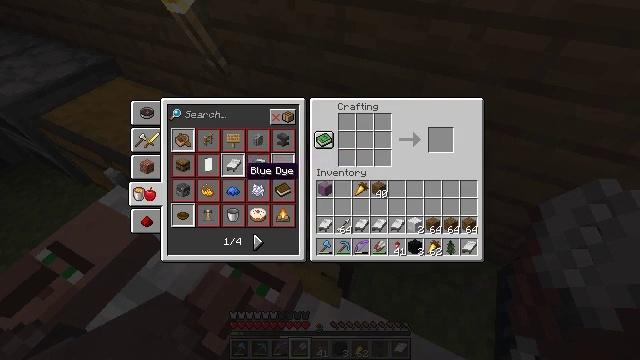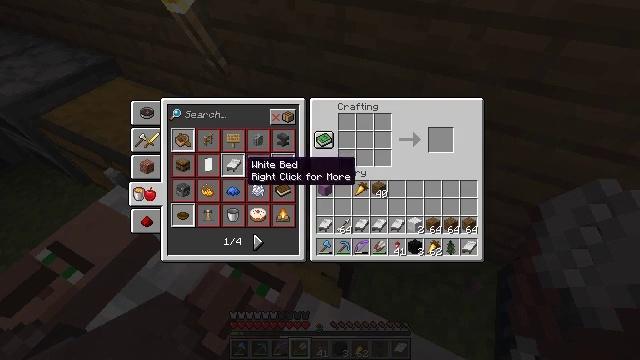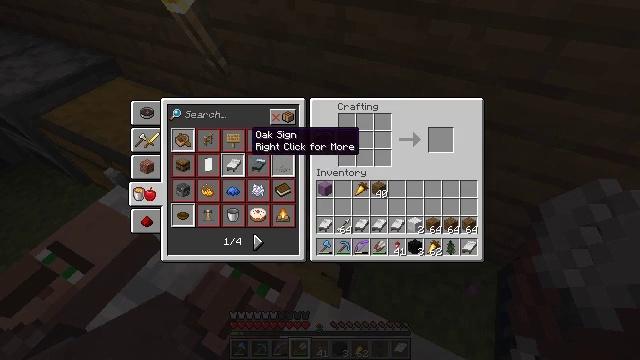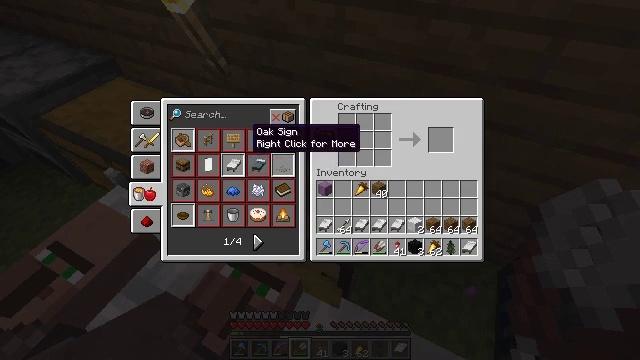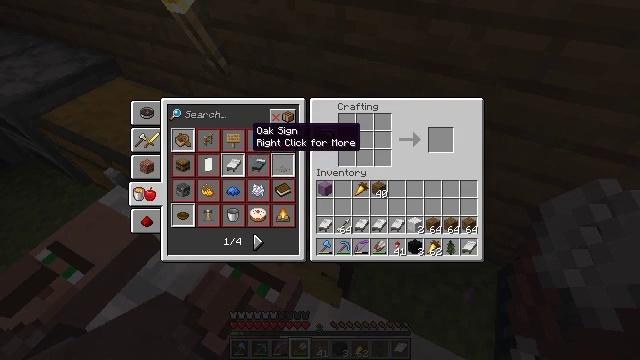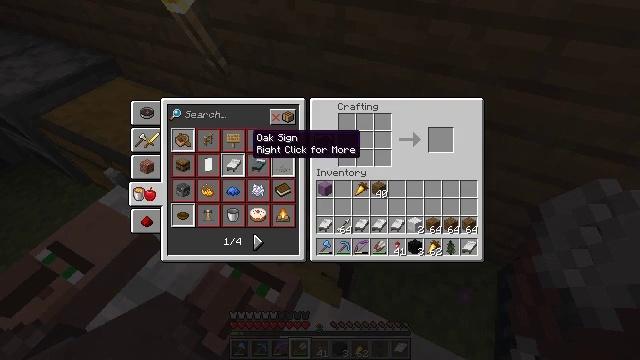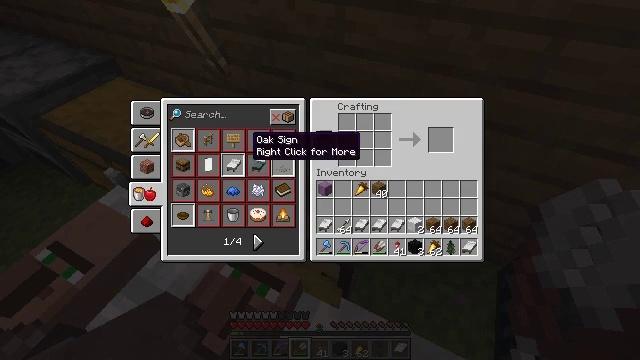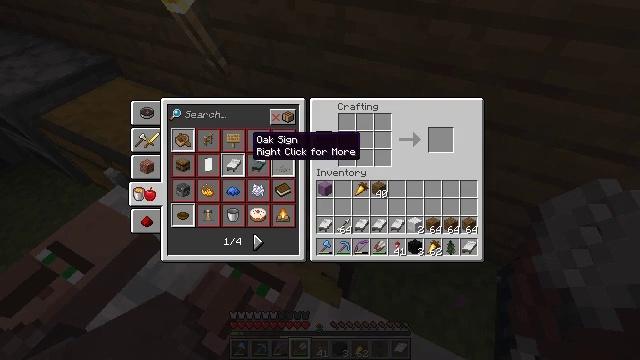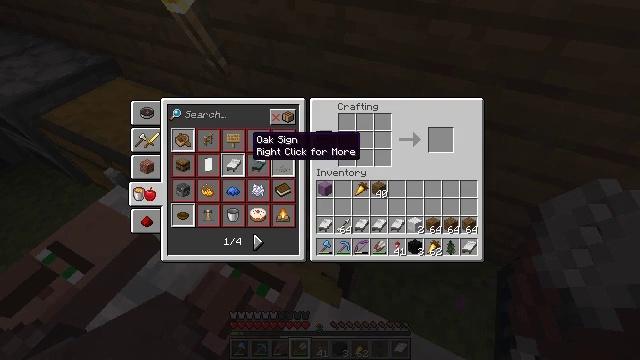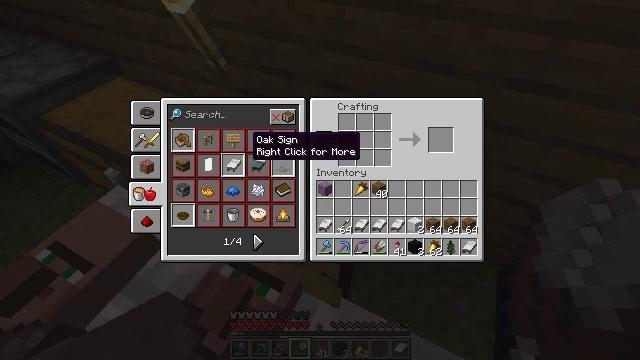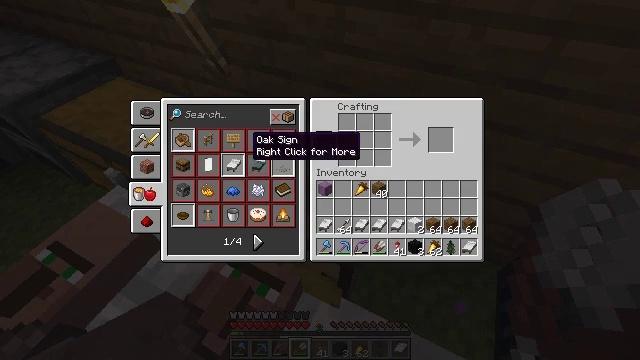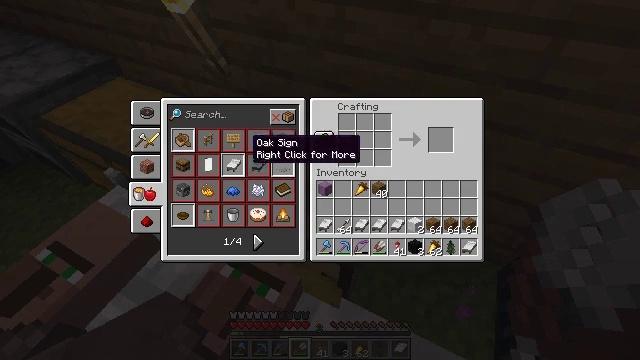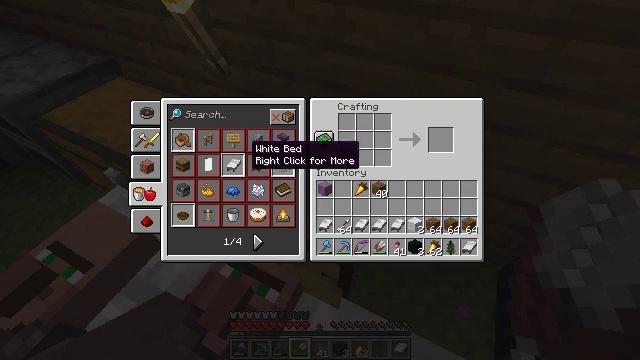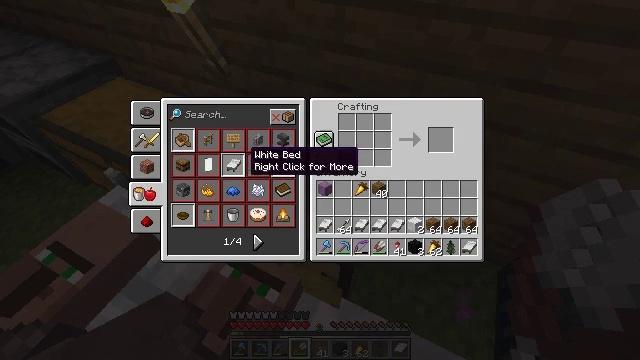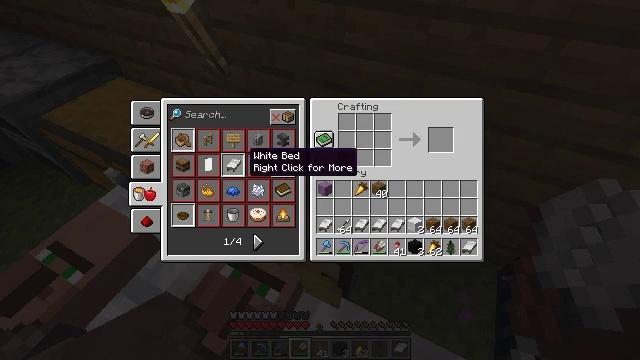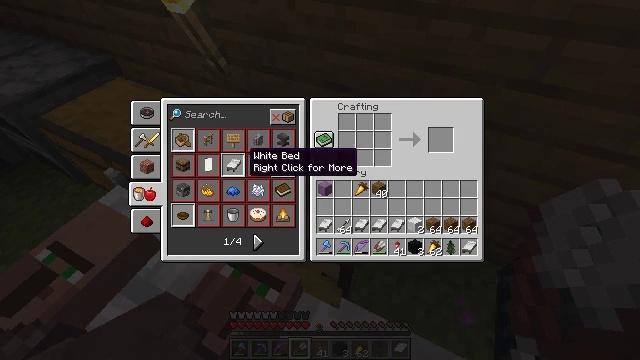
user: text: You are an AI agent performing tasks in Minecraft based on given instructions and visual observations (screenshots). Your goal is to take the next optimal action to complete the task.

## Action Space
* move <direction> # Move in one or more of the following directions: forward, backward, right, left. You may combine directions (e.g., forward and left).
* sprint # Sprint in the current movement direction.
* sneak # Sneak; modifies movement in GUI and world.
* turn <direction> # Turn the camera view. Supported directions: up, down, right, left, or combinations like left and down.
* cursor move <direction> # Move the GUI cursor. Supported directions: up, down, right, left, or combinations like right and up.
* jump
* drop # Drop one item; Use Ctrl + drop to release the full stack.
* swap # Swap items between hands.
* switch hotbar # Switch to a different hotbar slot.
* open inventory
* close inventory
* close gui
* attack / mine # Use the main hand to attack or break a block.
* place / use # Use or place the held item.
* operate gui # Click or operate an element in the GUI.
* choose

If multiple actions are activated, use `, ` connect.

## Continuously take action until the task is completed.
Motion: motion action
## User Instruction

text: Combine black wool and planks to craft a black bed.
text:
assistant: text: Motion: sneak
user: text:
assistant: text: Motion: sneak, cursor move up
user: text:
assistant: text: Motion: sneak
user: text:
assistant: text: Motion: sneak
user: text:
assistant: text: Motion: sneak, cursor move down
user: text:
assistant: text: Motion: sneak
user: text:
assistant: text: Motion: sneak
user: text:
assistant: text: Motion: sneak
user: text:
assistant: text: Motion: sneak
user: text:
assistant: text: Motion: sneak
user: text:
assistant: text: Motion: sneak
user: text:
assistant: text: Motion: sneak
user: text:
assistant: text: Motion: sneak
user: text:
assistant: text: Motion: sneak
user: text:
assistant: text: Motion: sneak
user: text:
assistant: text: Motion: sneak
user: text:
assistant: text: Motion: sneak
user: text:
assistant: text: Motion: sneak
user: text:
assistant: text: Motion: sneak
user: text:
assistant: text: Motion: sneak
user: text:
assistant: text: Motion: sneak
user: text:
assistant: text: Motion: sneak
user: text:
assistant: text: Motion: sneak
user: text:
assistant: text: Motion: sneak
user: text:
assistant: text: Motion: sneak
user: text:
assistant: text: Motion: sneak
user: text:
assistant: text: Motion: sneak, operate gui
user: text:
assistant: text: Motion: sneak, operate gui
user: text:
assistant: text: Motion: sneak, operate gui
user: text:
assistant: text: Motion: sneak, cursor move right and up